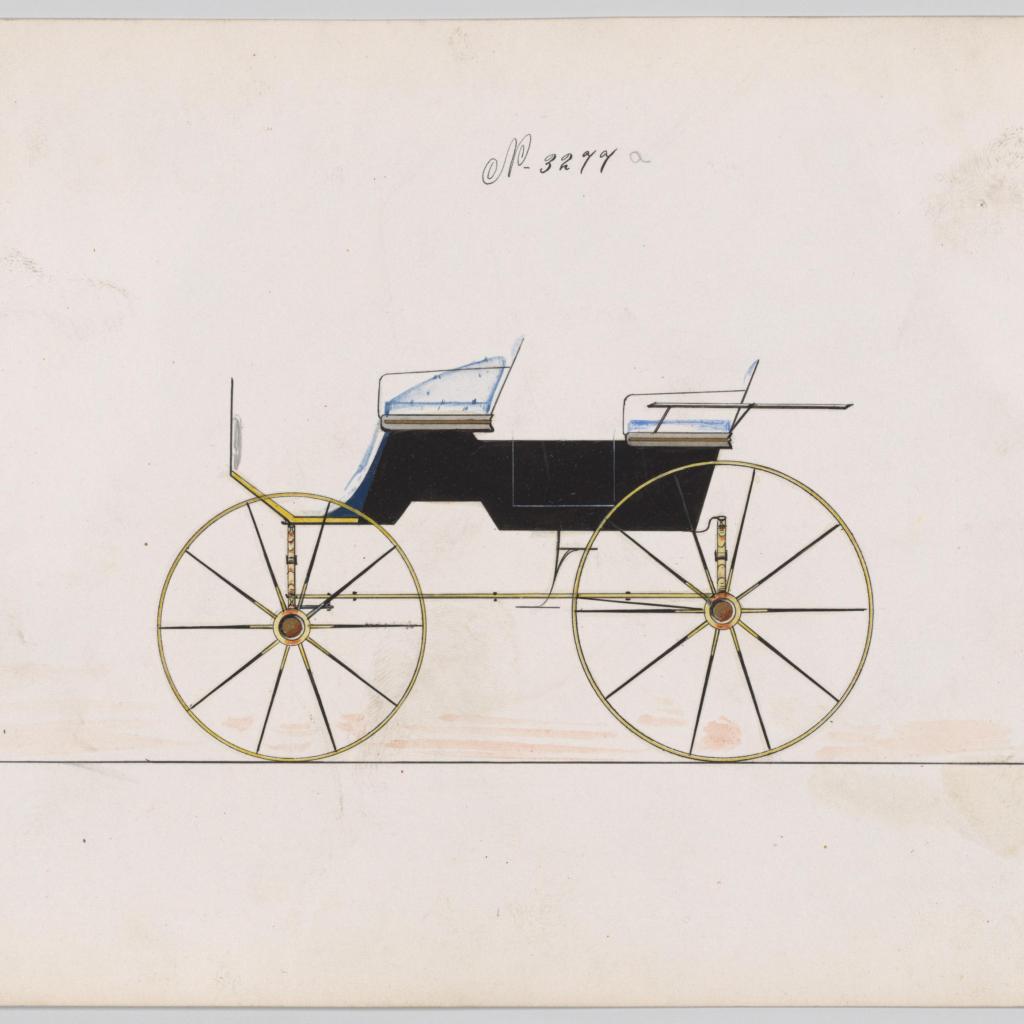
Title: Design for 4 seat Phaeton, no top, no. 3277a
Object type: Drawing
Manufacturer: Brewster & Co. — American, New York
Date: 1876
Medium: Pen and black ink, watercolor and gouache with gum arabic
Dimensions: Sheet: 6 1/4 x 9 1/4 in. (15.9 x 23.5 cm)
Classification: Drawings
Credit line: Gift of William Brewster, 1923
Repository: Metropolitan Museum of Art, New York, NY